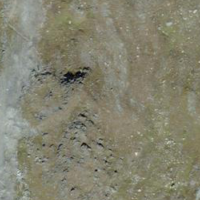
EUNIS habitat code: 31
Species observed at this site:
Oenanthe oenanthe